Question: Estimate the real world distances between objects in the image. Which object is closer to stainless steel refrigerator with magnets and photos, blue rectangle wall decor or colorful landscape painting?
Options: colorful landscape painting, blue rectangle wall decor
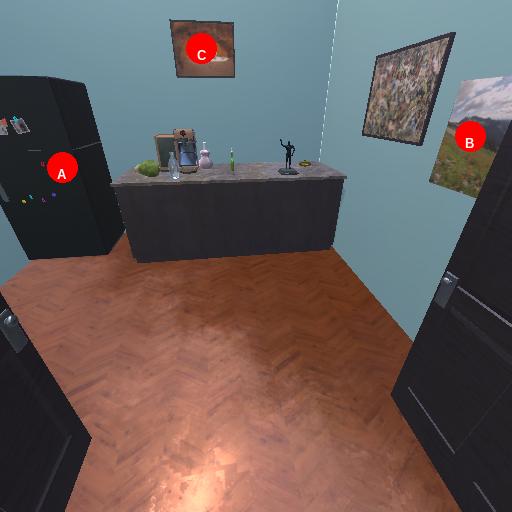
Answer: colorful landscape painting